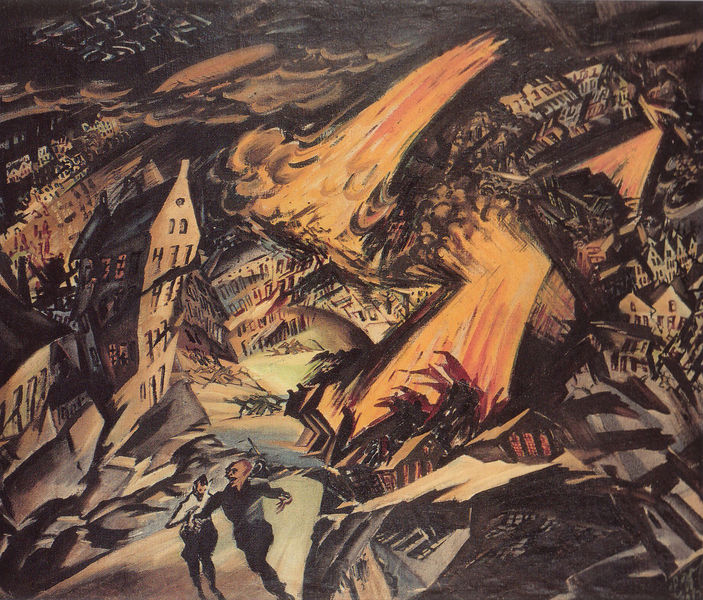
Titel: Apokalyptische Landschaft
Künstler: Ludwig Meidner
Institution: Privatbesitz
Schlagwörter: angriff, baum, blau, dunkel, felsen, feuer, himmel, kampf, mann, schatten, weiß, wolken, bäume, frauen, gelb, kirchner, menschen, stadt, bewegung, braun, fenster, frau, grau, holz, licht, lichter, männer, nacht, orange, schwarz, strasse, tür, dach, gebäude, haus, rot, schnee, weg, wolke, expressionismus, rock, hose, mensch, stein, steine, tod, zerrissen, öl, häuser, hügel, kalt, dunkelheit, paar, personen, schräg, chaos, nachthimmel, orang, düster, italien, ort, perspektive, türen, laufen, fels, modern, risse, dächer, giebel, mauer, lawine, linien, spalten, platz, vogelperspektive, angst, brand, gewalt, krieg, schlacht, sturm, trümmer, unglück, zerstörung, soldaten, flucht, sog, grossstadt, futurismus, ruine, bomben, brennen, explosion, flammen, glut, lava, abgrund, loch, gefahr, soldat, rennen, schrecken, fraue, ruinen, beckmann, zacken, schein, kaputt, mauern, alptraum, apokalypse, dunkle, elend, leid, bizarr, siedlung, zerstört, wut, zentrum, rauchwolke, moderner, schief, schrei, horror, verbogen, krumm, expression, grell, feuersbrunst, satteldächer, dachgiebel, hochhaus, verzerrt, hamburg, rauchwolken, hochhäuser, brüche, bruch, bersten, bombenkrieg, brunst, einstürzen, terror, brechen, mansch, flieger, flugzeug, unheil, ich, brände, bombardierung, brutus, zusammenbrechen, zeppelin, rennend, stadr, administrator, afbrechen, armageddon, aufbrüche, bhaus, brandbombe, brandbomben, die stadt und ich, edrdbeben, feer, feuersturm, flächenbrand, flüchtende, ludwig meidner, meidner, neonlicht, sxplosionen, zepelin